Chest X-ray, PA view. Patient: 58 years old, sex F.
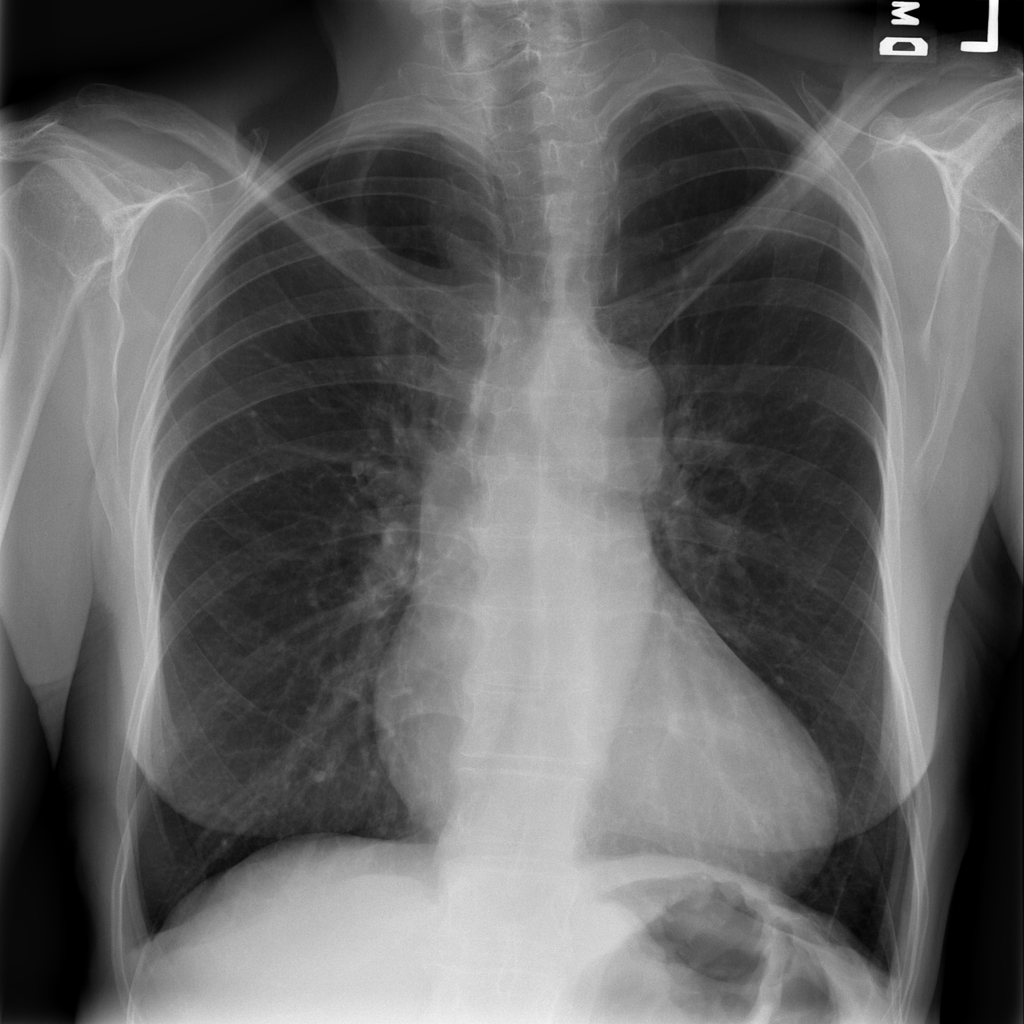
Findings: Cardiomegaly